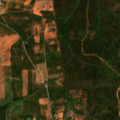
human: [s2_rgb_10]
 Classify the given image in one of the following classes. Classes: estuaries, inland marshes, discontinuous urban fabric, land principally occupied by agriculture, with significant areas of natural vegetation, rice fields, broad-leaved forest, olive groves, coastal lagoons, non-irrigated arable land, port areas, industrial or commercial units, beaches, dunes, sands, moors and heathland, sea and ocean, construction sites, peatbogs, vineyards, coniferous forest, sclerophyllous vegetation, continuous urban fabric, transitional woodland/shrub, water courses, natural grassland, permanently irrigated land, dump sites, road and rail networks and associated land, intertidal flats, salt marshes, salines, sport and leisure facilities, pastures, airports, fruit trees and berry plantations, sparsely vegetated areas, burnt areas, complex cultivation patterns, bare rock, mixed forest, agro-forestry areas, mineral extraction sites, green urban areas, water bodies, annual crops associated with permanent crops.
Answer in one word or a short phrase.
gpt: continuous urban fabric